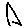
Label: star